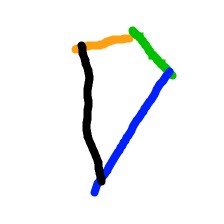
Shape: kite